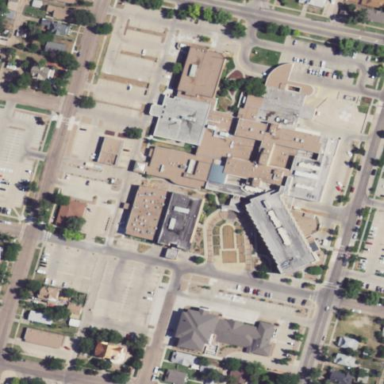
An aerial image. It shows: Hospital providing healthcare services.